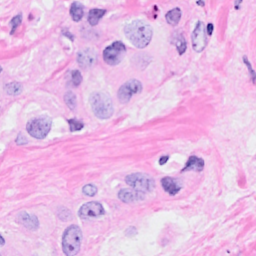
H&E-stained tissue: Breast